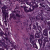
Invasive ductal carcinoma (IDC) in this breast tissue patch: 1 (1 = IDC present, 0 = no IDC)